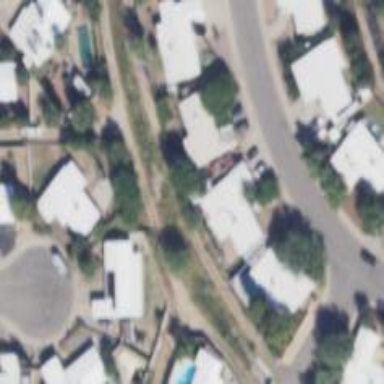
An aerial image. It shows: Alley classified as service road.